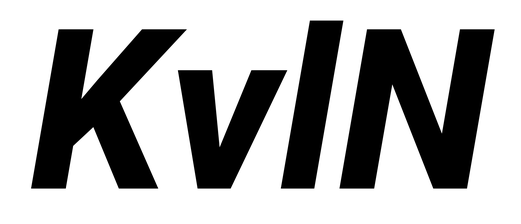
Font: Roboto-Italic_ExtraBold_Italic